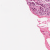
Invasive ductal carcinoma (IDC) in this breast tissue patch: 0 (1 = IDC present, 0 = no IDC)